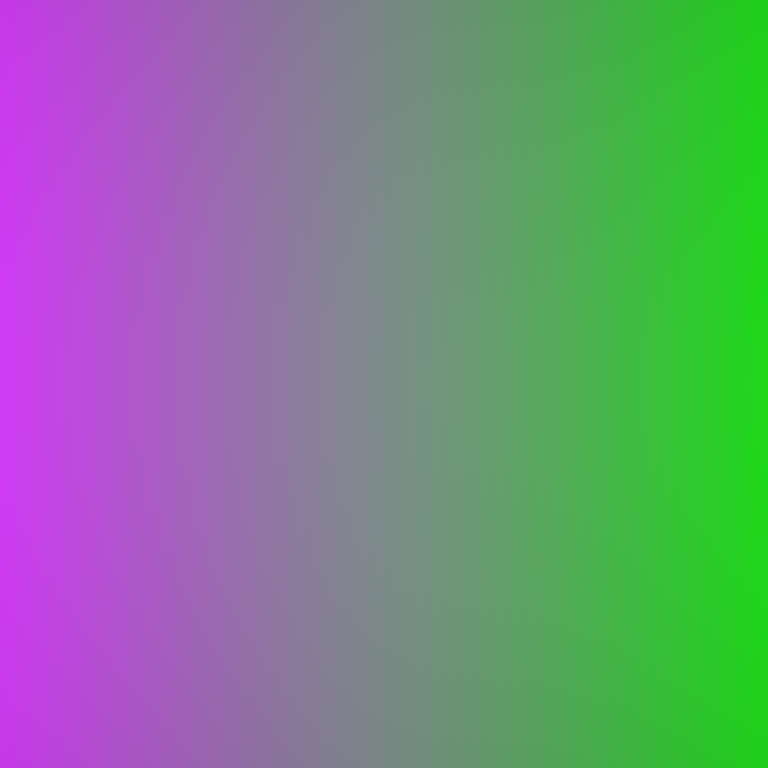
Abstract light effect, smooth gradient from violet to green, calm atmosphere, soft blend, no room, no furniture, no objects.